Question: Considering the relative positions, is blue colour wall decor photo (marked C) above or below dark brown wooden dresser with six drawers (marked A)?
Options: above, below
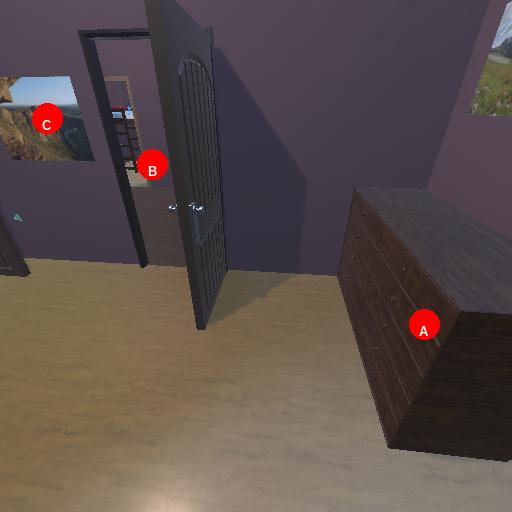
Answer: above